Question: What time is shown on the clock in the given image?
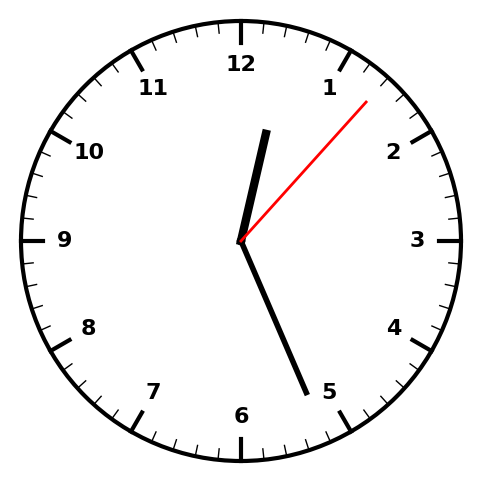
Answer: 12:26:07